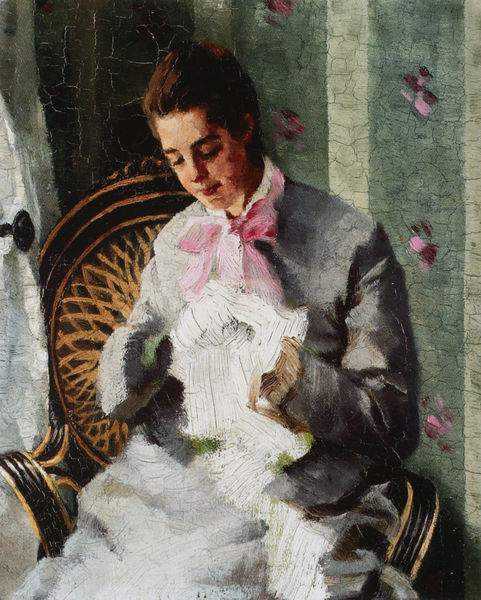
Titel: Bertha Gerresheim
Künstler: Anna Gerresheim
Schlagwörter: gemälde, schatten, weiß, grün, impressionismus, mädchen, sitzen, blume, braun, fenster, frankreich, frau, frisur, grau, haar, handschuhe, hell, holz, kleid, licht, mund, nase, ohr, pastell, raum, schwarz, stuhl, zimmer, ölbild, blick, blüte, blüten, dame, rose, schal, tuch, malerei, muster, ornament, rock, schleife, hemd, jacke, jung, wand, arme, augen, bluse, falten, gesicht, kragen, weit, bildnis, möbel, portrait, porträt, vorhang, gewand, gold, haare, interieur, sessel, sitzend, adel, schleifen, frontal, hübsch, rosa, schön, seide, rund, hellblau, dutt, armlehne, lehne, sitz, moderne, abstrakt, hellbraun, modern, risse, duktus, gardine, tapete, handarbeit, nähen, halstuch, noeud, floral, gestreift, streifen, hochgesteckt, korb, näherin, gardiene, konzentriert, sticken, hochsteckfrisur, schoß, augenbraue, fliege, konzentration, gemustert, geflecht, lehnstuhl, groß, blanc, kauf, hausfrau, unvollendet, musterung, knauf, verschwommen, armlehnen, versunken, hellgrau, wohlhabend, geflochten, chaise, golden, femme, korbstuhl, unfertig, vertieft, stickerin, blouse, broderie, enfant, fauteuil, fenêtre, rideau, korbsessel, grüm, jeune fille, rattan, tapisserie, couture, pastelltöne, armlehen, summarisch, concentration, adolescente, application, imprssion, näher